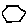
Label: hexagon